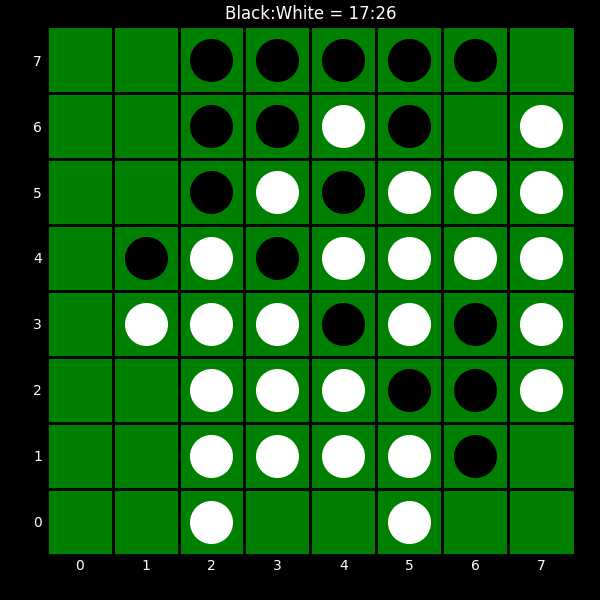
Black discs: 17
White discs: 26